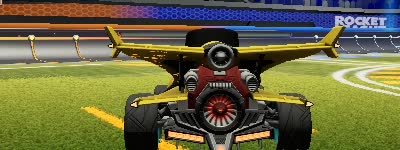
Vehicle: aftershock